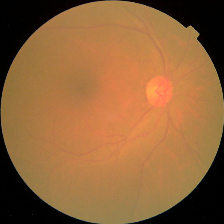
Diabetic retinopathy grade: No DR